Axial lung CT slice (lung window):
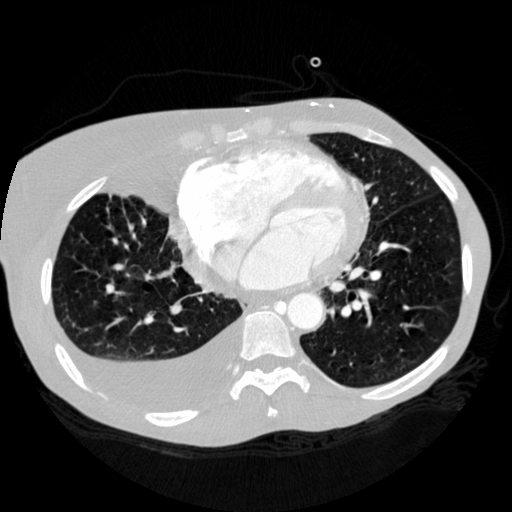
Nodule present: no